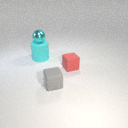
large cyan rubber cylinder behind small red rubber cube